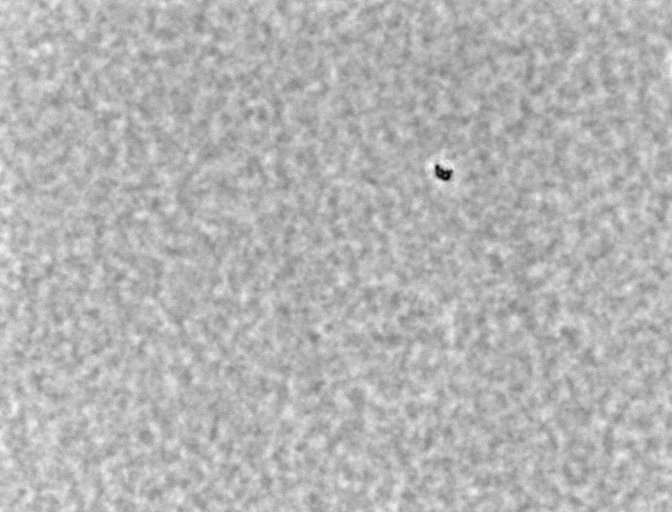
Phase contrast microscopy, 60x objective, 3 h incubation